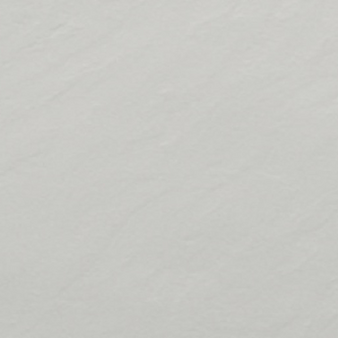
Label: other